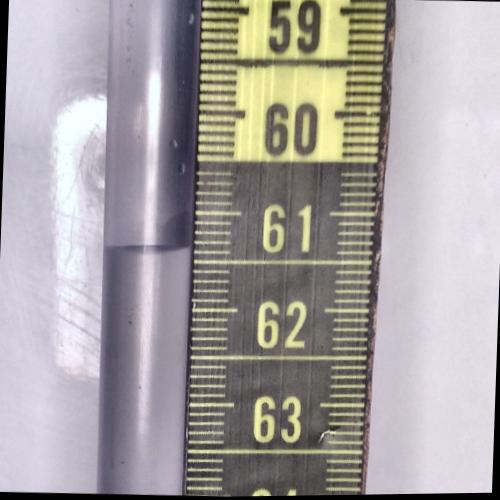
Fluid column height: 61.4 cm